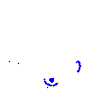
Particle: pion